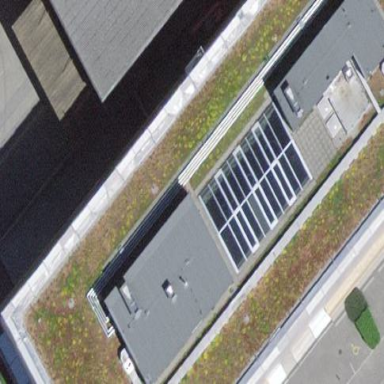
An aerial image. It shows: Office building with flat roof.